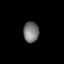
Tissue: lung
Cell type: T cells
Senescence score: 0.5437
Nuclear area (px): 313
Mean DAPI intensity: 119.955